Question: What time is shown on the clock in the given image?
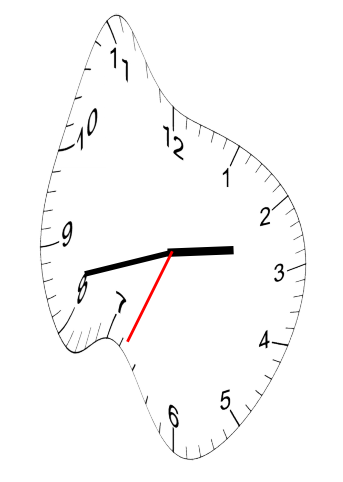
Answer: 02:42:34